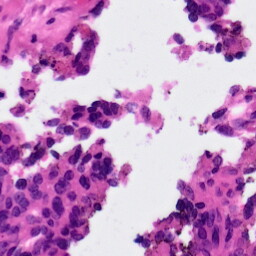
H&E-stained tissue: Ovarian